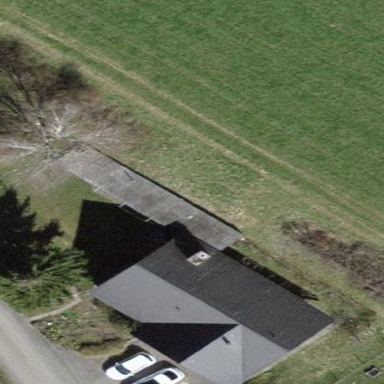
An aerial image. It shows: Shed.